Aerial crown-view tile of a tropical tree (Barro Colorado Island, Panama), acquired 20250217:
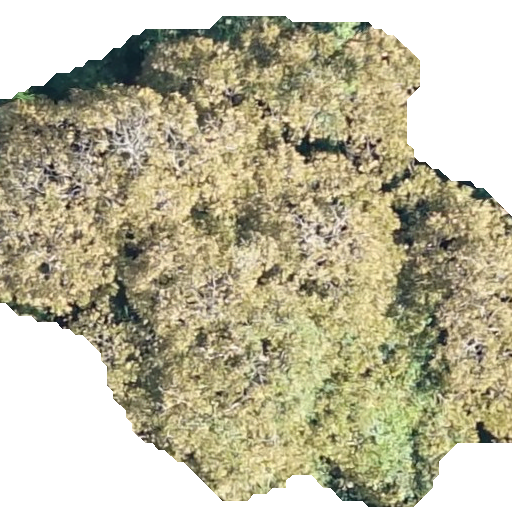
Species: Dipteryx oleifera
GBIF accepted scientific name: Dipteryx oleifera
Crown area: 308.048 m²